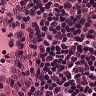
Metastatic tissue present: no